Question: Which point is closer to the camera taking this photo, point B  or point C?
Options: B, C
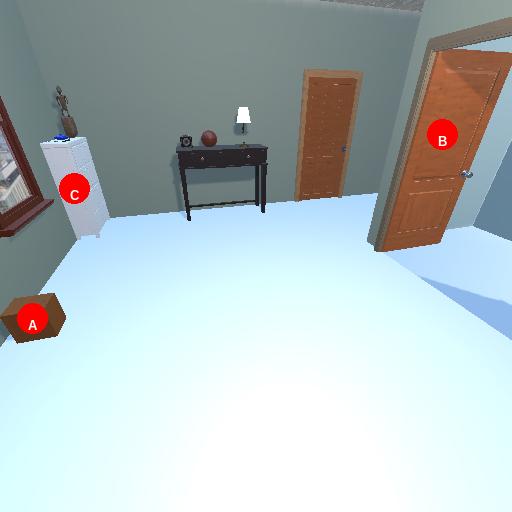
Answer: B